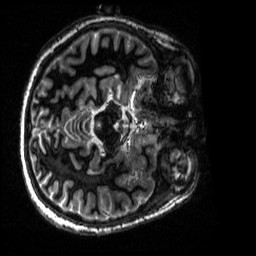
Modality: MP2RAGE
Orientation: axial
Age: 20
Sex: female
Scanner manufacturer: siemens
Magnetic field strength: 6.98 T
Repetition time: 6 s
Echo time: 0.00283 s